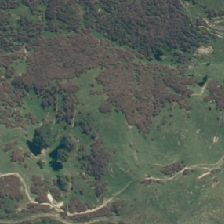
Land cover: low_producing_grassland